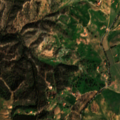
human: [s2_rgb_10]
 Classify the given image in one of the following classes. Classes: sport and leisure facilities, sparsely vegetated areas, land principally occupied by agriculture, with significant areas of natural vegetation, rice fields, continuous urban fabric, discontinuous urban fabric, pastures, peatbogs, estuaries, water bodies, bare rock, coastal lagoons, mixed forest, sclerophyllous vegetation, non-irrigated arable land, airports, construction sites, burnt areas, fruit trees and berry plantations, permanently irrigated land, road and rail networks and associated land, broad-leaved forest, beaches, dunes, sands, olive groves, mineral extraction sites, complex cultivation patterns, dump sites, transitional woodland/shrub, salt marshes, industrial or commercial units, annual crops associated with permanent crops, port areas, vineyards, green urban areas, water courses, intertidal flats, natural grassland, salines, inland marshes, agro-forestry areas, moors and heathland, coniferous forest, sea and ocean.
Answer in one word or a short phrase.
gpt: non-irrigated arable land, broad-leaved forest, transitional woodland/shrub